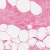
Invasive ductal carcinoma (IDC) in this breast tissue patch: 0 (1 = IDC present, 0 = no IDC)